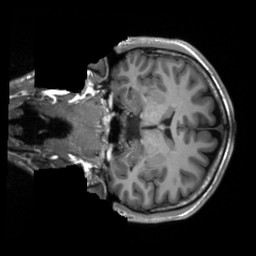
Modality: T1w
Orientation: coronal
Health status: healthy
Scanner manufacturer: siemens
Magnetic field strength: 3 T
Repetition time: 2.3 s
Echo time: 0.00207 s